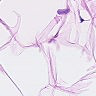
Metastatic tissue present: no